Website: home-depot
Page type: payment
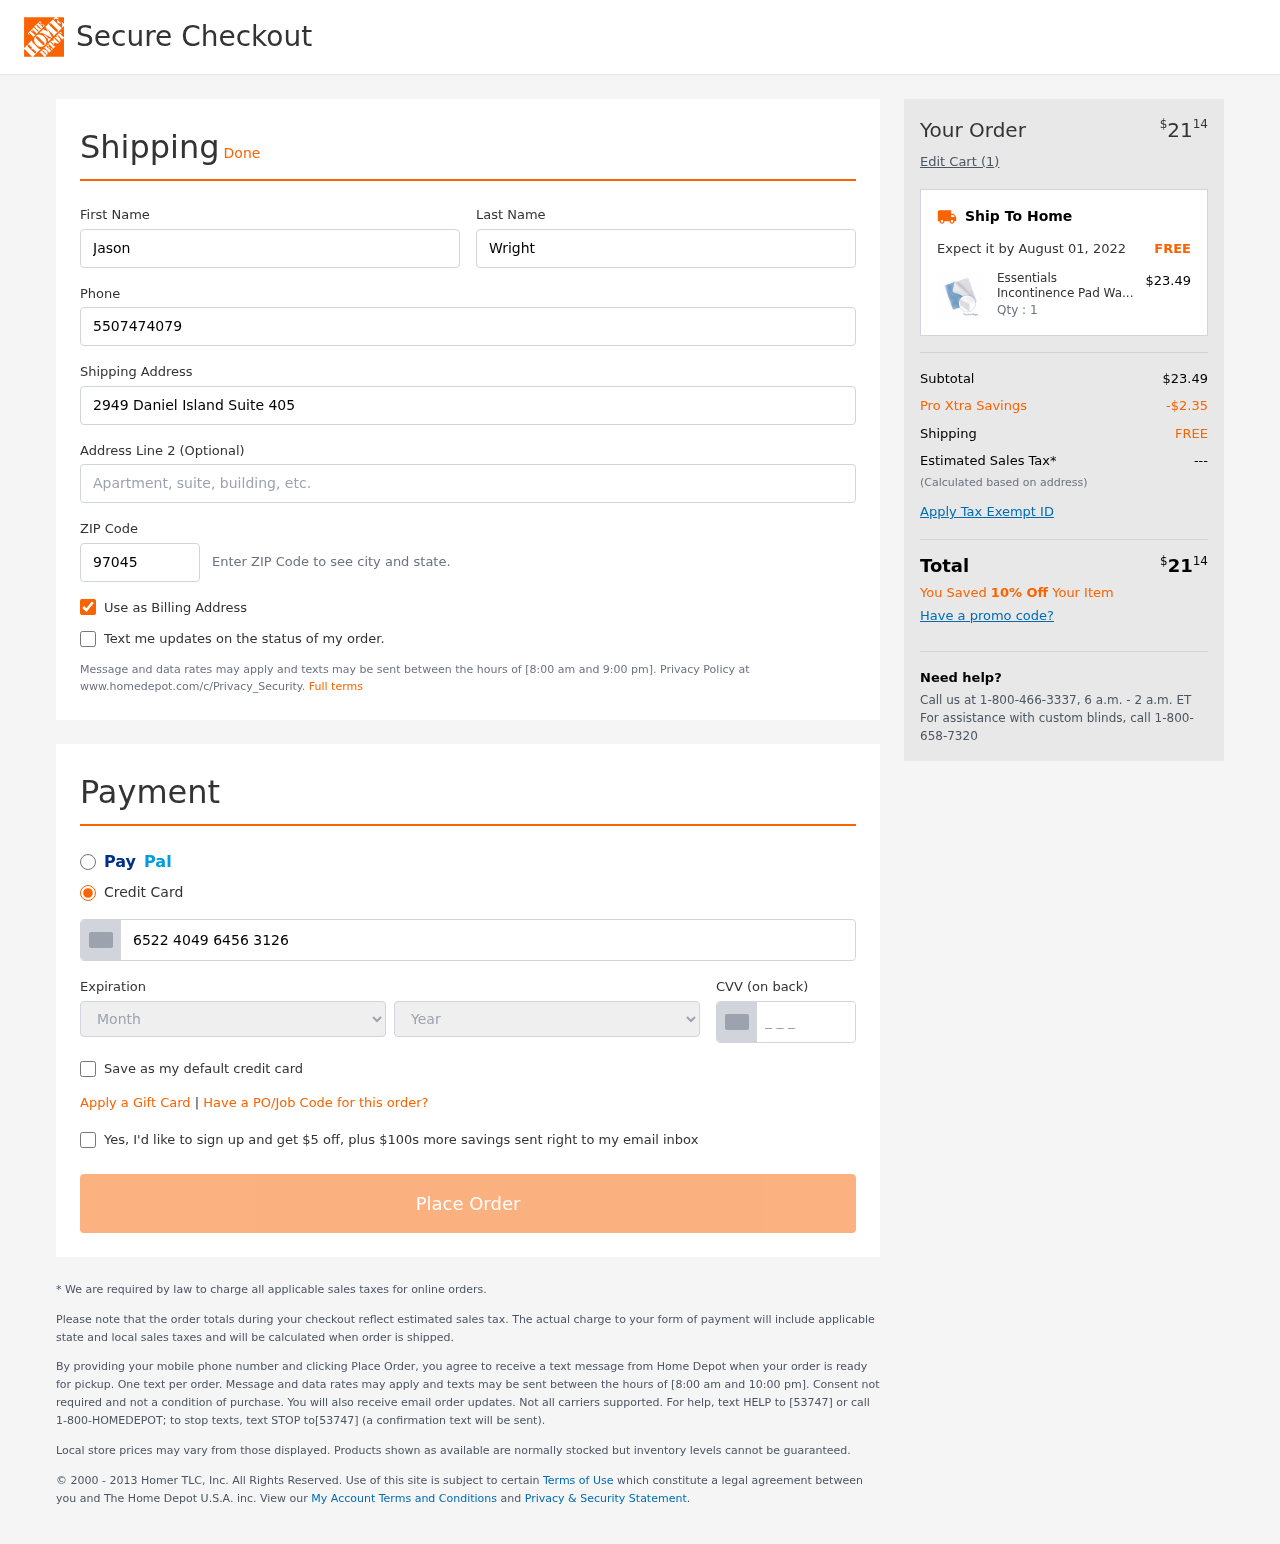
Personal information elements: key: PII_CARD_CVV
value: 013
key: PII_CARD_EXPIRY_MONTH
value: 04
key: PII_CARD_EXPIRY_YEAR
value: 30
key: PII_CARD_NUMBER
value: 6522 4049 6456 3126
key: PII_FIRSTNAME
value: Jason
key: PII_LASTNAME
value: Wright
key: PII_PHONE
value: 5507474079
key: PII_POSTCODE
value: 97045
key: PII_STREET
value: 2949 Daniel Island Suite 405
Product elements: key: PRODUCT1_NAME
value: Essentials Incontinence Pad Washable Bed Protector Potty Training Sleep Mat Square Quilted Blue(70x9
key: PRODUCT1_PRICE
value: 23.49
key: PRODUCT1_QUANTITY
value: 1
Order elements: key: ORDER_TOTAL
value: $2114
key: ORDER_NUM_ITEMS
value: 1
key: ORDER_DELIVERY_DATE
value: August 01, 2022
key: ORDER_SUBTOTAL
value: $23.49
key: ORDER_DISCOUNT
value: -$2.35
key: ORDER_SHIPPING_COST
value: FREE